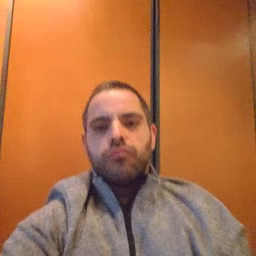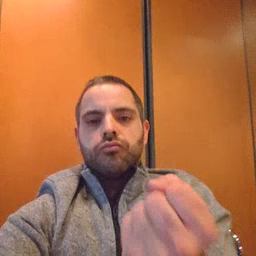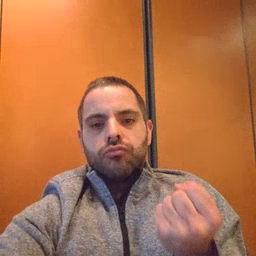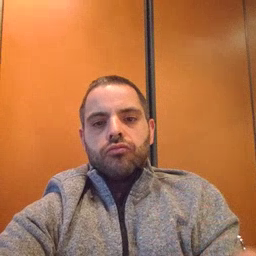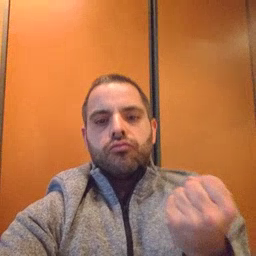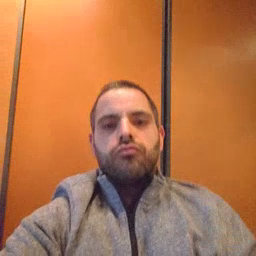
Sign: drawer